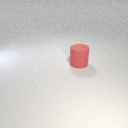
large red rubber cylinder